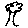
Label: tree